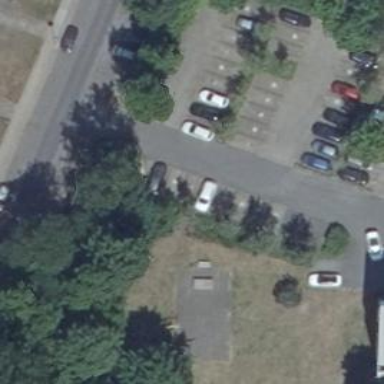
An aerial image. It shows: Parking area with normal parking spaces.